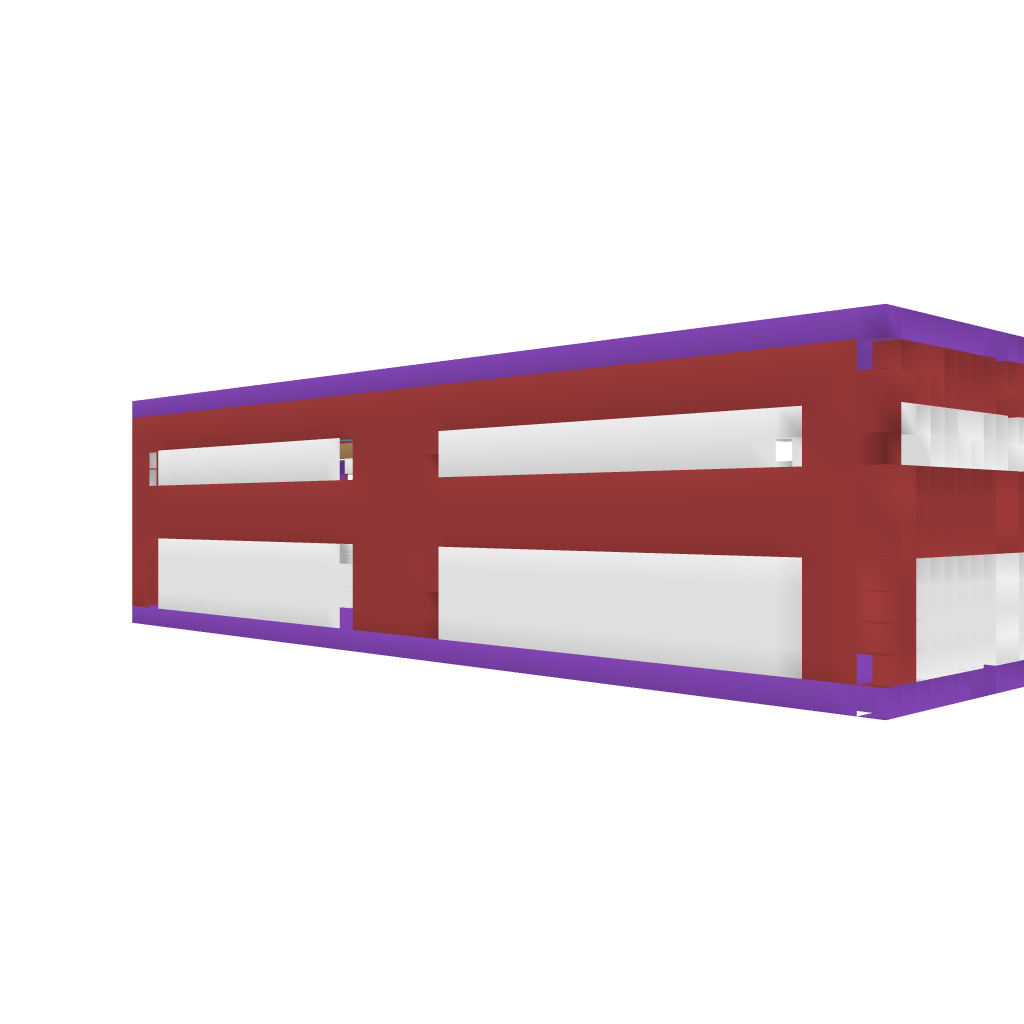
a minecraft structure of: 2 Story stackable mansion bad low quality